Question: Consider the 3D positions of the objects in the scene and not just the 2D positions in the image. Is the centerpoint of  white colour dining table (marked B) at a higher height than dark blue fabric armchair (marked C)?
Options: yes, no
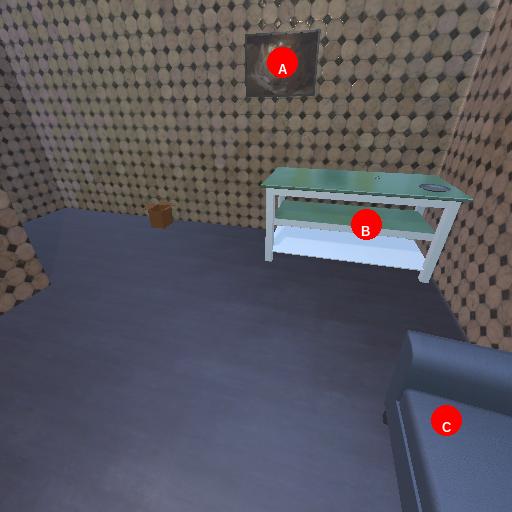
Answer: yes